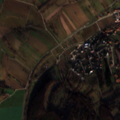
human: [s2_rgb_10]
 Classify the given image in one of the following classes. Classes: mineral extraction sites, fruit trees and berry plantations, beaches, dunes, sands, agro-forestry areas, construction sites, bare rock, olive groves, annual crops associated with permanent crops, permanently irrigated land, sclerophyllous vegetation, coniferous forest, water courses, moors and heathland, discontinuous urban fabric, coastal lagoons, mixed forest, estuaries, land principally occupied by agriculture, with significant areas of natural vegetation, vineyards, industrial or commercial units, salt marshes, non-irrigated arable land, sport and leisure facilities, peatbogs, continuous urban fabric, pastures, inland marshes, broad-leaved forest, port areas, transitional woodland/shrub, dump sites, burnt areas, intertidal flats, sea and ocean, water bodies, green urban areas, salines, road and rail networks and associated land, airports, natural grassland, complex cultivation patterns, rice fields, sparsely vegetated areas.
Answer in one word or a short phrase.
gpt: discontinuous urban fabric, non-irrigated arable land, complex cultivation patterns, broad-leaved forest